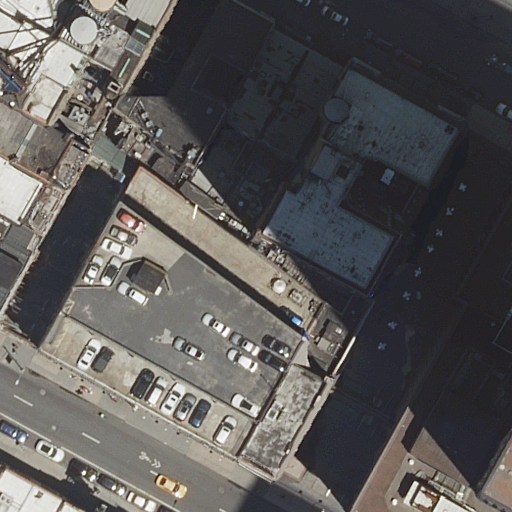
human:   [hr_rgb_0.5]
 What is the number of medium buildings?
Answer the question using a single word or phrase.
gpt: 5

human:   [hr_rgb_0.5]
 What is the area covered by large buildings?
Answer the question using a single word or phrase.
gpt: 2790m2

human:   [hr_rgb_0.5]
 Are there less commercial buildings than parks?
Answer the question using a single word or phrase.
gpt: no

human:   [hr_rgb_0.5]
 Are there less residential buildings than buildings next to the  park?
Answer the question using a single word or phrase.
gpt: yes

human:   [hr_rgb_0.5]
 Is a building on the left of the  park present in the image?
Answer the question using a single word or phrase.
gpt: yes

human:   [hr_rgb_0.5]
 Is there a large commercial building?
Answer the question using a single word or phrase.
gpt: yes

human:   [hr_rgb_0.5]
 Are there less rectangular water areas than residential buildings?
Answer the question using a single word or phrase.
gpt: yes

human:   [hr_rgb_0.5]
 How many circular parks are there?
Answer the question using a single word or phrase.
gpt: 0

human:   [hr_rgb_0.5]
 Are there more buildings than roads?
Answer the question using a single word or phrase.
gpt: yes

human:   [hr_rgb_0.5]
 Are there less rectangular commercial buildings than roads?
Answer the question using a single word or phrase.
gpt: yes

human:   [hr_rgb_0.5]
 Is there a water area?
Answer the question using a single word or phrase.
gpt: no

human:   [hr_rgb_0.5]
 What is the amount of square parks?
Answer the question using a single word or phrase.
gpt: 0

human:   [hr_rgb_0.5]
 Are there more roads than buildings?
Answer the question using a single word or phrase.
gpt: no

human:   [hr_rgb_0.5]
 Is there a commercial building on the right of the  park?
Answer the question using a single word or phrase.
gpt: yes

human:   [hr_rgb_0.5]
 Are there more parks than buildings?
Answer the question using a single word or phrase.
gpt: no

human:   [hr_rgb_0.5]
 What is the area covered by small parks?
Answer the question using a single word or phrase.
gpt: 16m2

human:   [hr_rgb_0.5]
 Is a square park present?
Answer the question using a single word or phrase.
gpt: no

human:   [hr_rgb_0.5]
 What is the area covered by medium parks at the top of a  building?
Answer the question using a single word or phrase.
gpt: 0m2

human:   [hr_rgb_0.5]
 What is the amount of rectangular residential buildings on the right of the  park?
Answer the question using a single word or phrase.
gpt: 0

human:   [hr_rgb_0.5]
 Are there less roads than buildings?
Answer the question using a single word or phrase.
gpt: yes

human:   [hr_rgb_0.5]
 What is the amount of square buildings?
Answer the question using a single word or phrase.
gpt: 0

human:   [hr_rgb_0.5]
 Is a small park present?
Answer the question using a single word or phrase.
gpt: yes

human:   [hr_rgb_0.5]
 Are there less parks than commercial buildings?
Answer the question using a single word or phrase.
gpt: no

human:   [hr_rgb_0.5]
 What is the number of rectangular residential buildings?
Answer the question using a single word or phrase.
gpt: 9

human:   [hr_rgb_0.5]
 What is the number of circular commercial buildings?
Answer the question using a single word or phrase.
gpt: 0

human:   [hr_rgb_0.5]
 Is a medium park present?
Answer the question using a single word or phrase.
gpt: no

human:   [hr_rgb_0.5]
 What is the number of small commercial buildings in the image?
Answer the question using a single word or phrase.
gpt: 0

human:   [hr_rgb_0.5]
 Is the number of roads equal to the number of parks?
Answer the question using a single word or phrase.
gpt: no

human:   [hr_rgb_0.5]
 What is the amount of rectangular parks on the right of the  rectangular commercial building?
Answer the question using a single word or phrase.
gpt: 0

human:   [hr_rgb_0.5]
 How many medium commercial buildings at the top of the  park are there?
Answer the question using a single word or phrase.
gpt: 0

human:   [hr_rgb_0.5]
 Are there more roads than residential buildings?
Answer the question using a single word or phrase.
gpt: no

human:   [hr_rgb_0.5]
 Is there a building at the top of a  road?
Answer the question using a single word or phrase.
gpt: yes

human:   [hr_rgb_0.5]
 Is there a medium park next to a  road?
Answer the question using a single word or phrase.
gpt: no

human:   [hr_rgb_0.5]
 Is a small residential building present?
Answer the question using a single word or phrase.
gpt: yes

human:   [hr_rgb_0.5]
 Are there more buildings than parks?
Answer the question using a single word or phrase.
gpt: yes

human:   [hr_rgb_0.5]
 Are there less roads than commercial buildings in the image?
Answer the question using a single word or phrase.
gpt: no